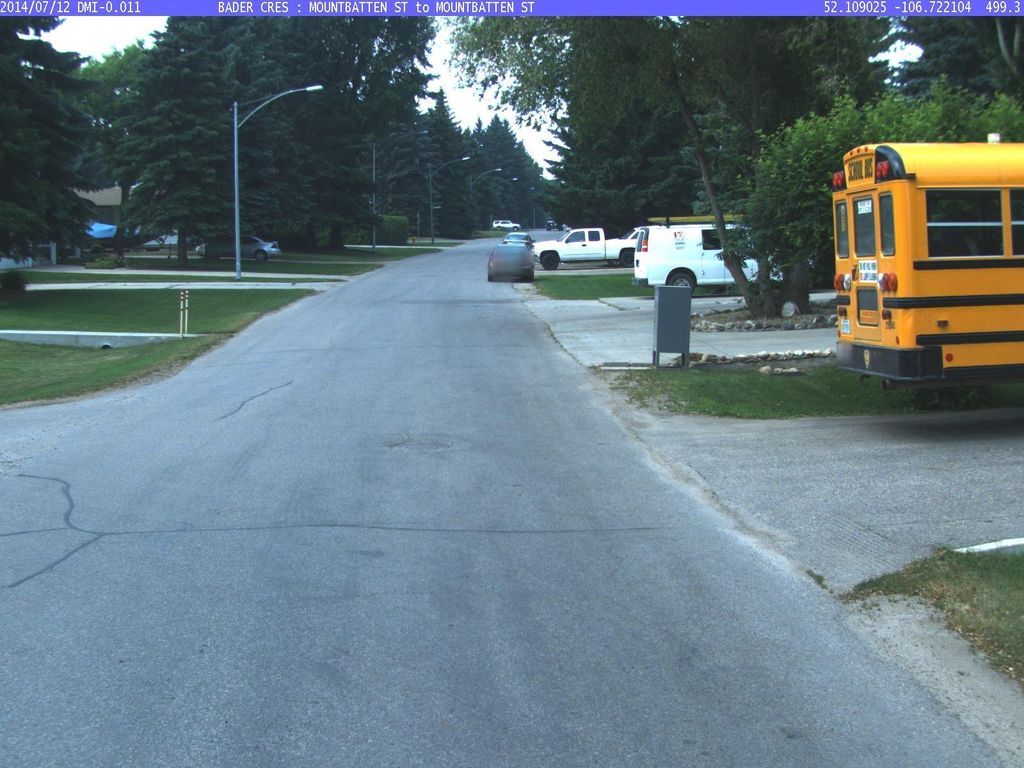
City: saskatoon